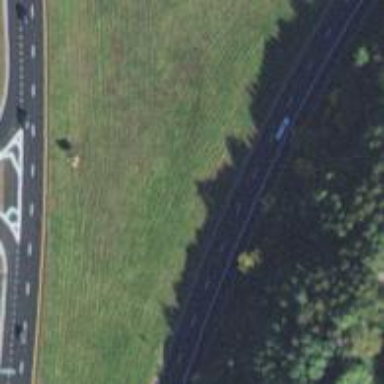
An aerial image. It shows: Asphalt trunk highway which is also expressway.